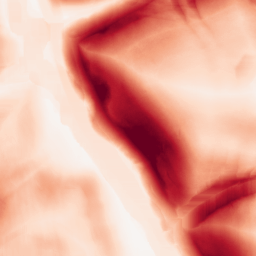
Category: morphological
Decomposition family: morphological_square
Decomposition parameters: operation: gradient
size: 20
Upsampling method: quartic
Upsampling parameters: scale: 8
Upsampling scale: 8